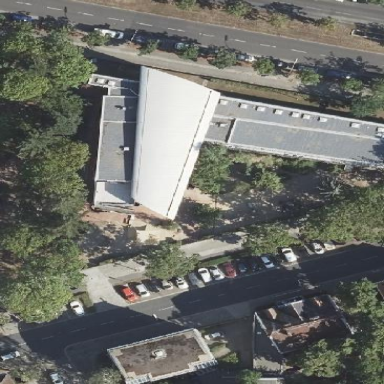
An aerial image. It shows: Kindergarten.